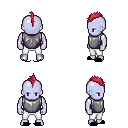
a pixel art fantasy rpg character, male body template, dark elf, purple skin, steel chest armor, white pants, ruby red mohawk hairstyle, black slippers, four views (front, back, left, right), 2x2 character sprite sheet, small pixel art, hard edges, no anti-aliasing